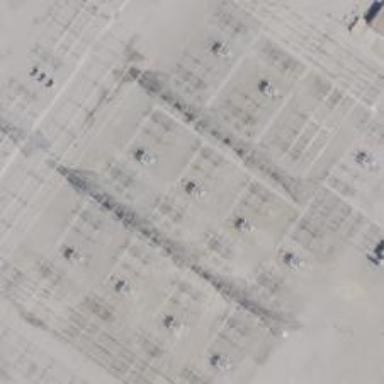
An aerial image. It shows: Switch used for power control.